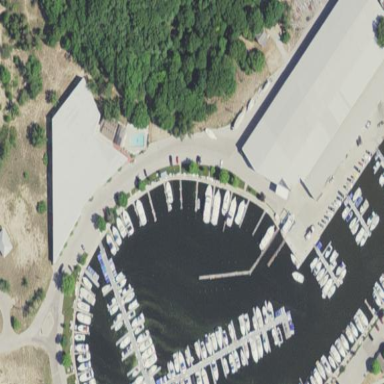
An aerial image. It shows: Marina on leisure land.